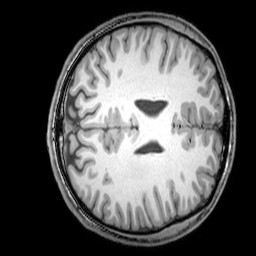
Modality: T1w
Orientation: axial
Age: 22
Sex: male
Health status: healthy
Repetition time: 0.081 s
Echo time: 0.037 s